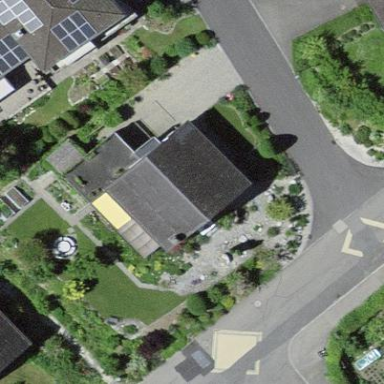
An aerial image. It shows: Residential building.